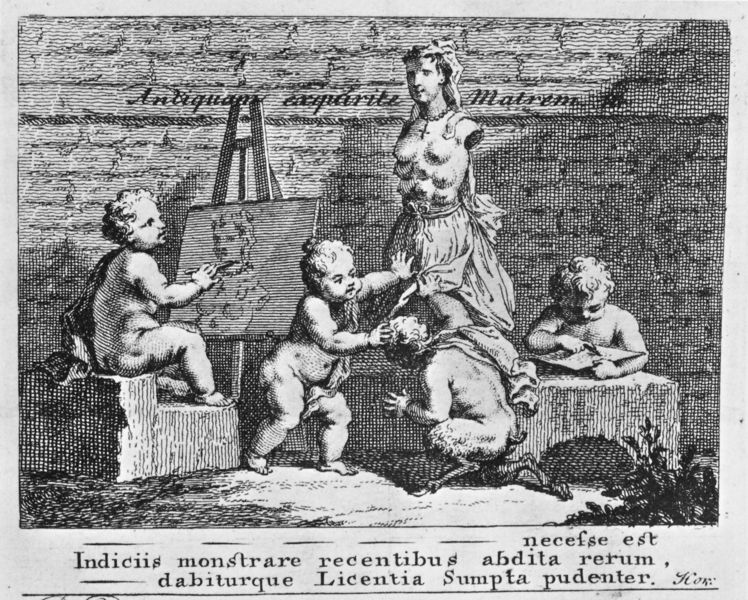
Titel: Boys peeping at Nature
Künstler: William Hogarth
Schlagwörter: akt, nackt, frau, kleid, zeichnung, malerei, wand, stein, bild, kinder, brüste, schrift, modell, schule, kette, atelier, staffelei, plastik, zeigen, kreuz, druck, text, kunst, künste, malen, schreiben, verwandlung, lernen, putten, monster, latein, skultur, ratte, kreuy